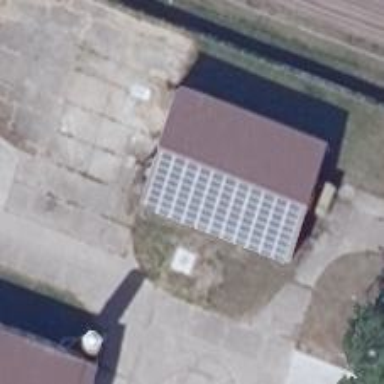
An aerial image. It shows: Small solar photovoltaic panel generator is producing electricity.